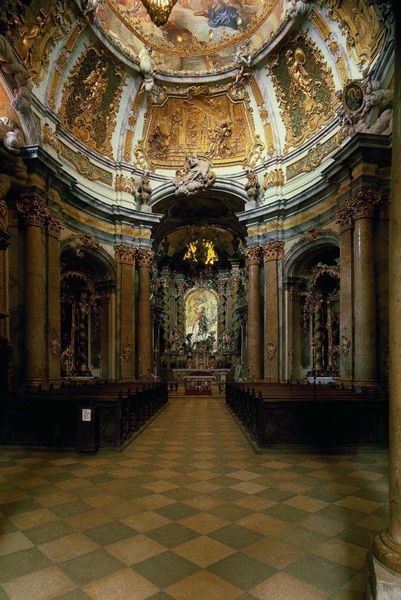
Titel: Klosterkirche Weltenburg
Künstler: Cosmas Damian Asam
Standort: Weltenburg, Benediktiner-Klosterkirche (EU - D)
Schlagwörter: blau, weiß, grün, braun, hell, licht, marmor, mitte, säule, säulen, malerei, wand, barock, kirche, gold, decke, rund, fußboden, pilaster, kuppel, wandmalerei, foto, fotografie, gewölbe, medaillon, dom, fliesen, kacheln, altar, bänke, kathedrale, rom, verziert, gesims, deckengemälde, prunk, emblem, putten, mutter gottes, nischen, rocaille, retabel, malereien, altäre, goldblatt, roccaile, deckenbilder